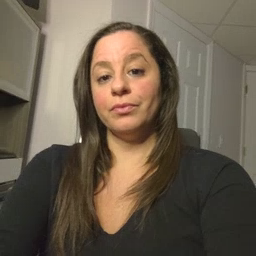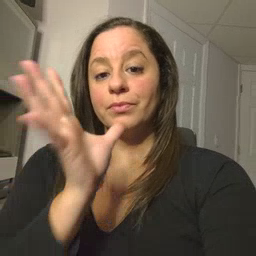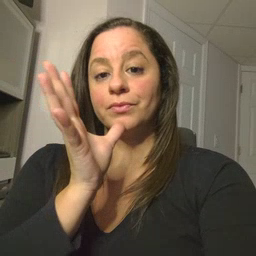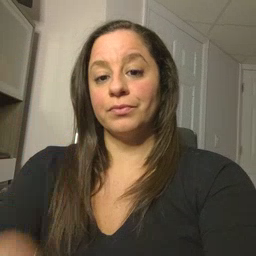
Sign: mom